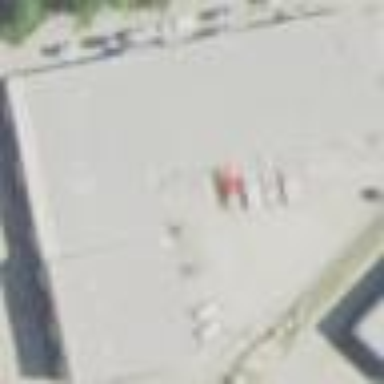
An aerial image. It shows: Commercial building.